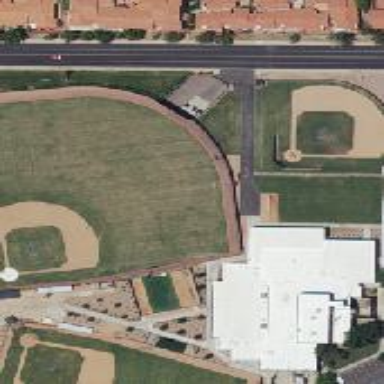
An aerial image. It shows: Baseball pitch for leisure and sports activities.